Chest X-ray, PA view. Patient: 23 years old, sex M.
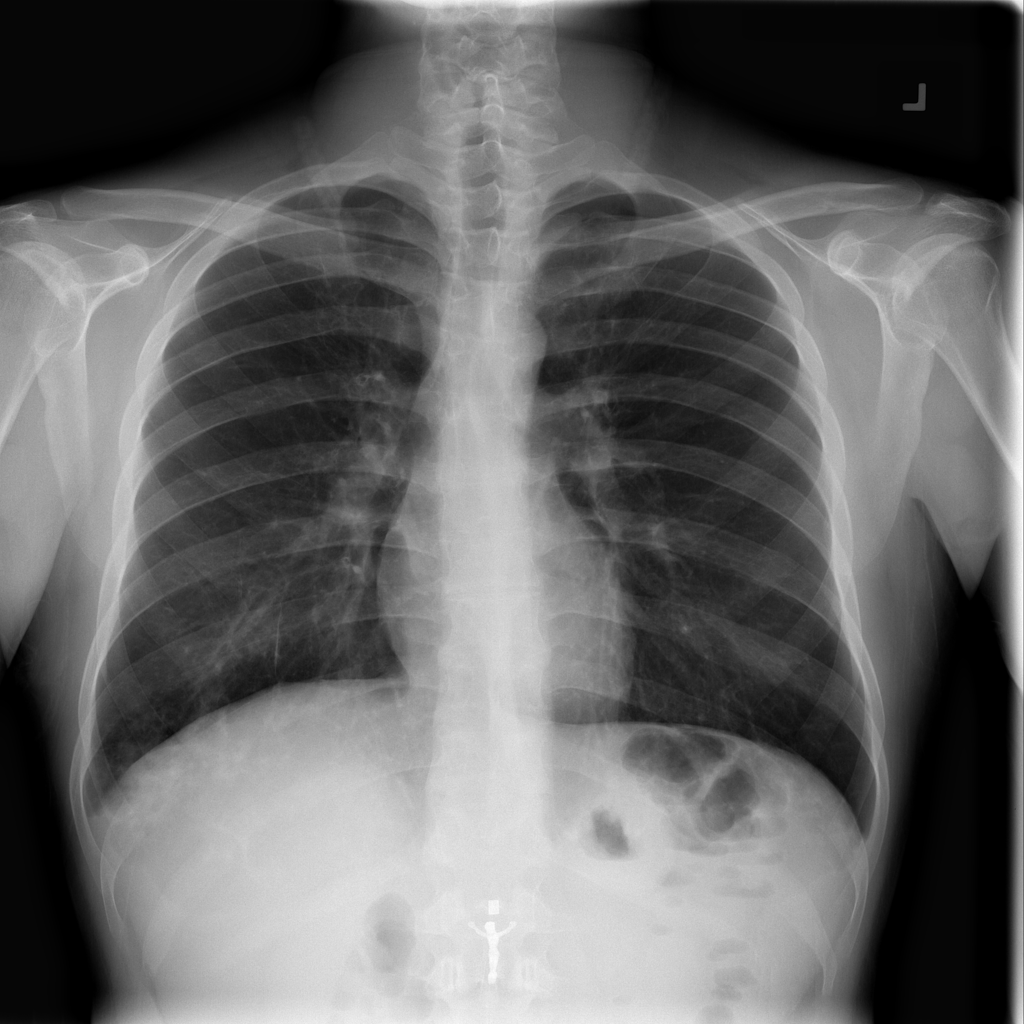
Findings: No Finding